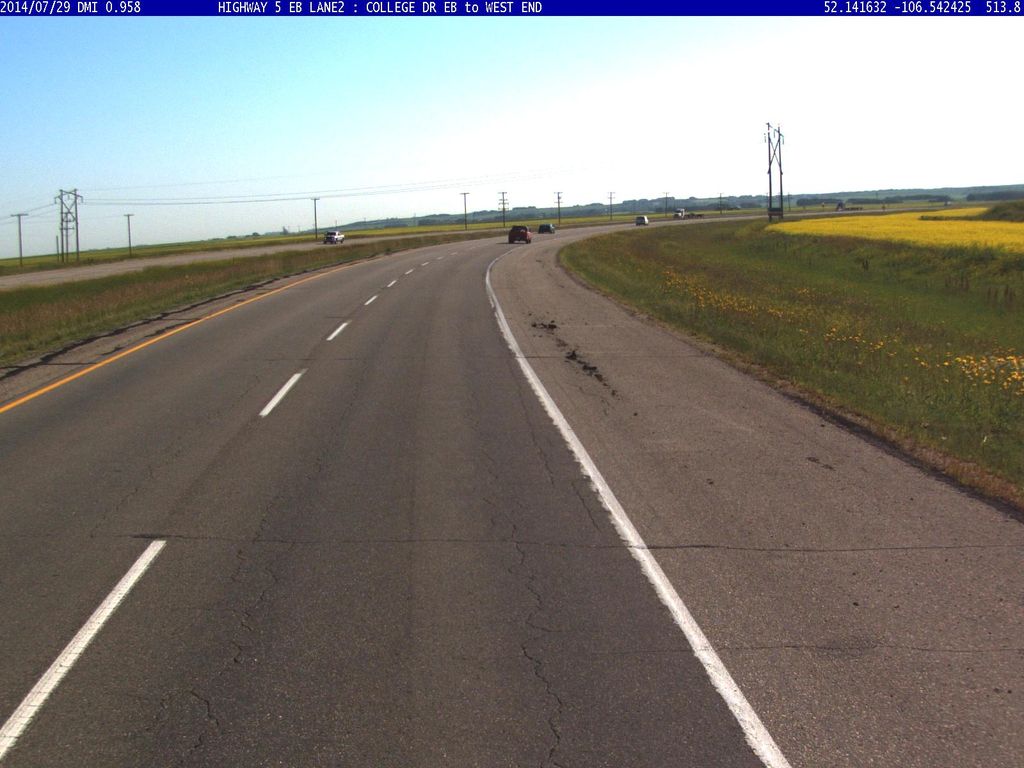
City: saskatoon